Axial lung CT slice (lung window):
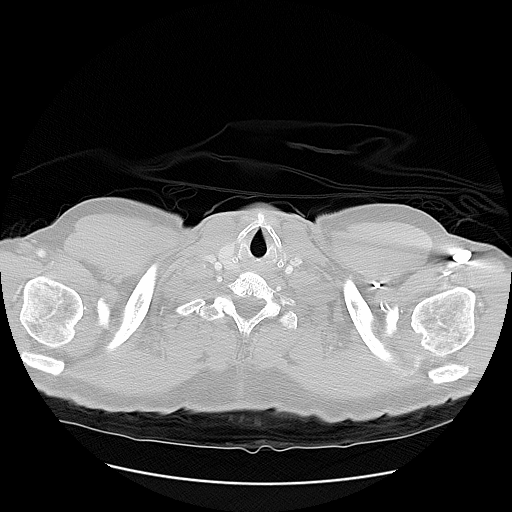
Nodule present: no